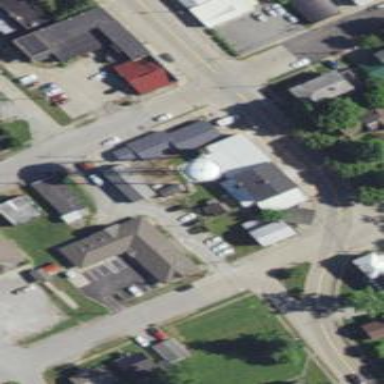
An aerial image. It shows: Water tower that is man-made.